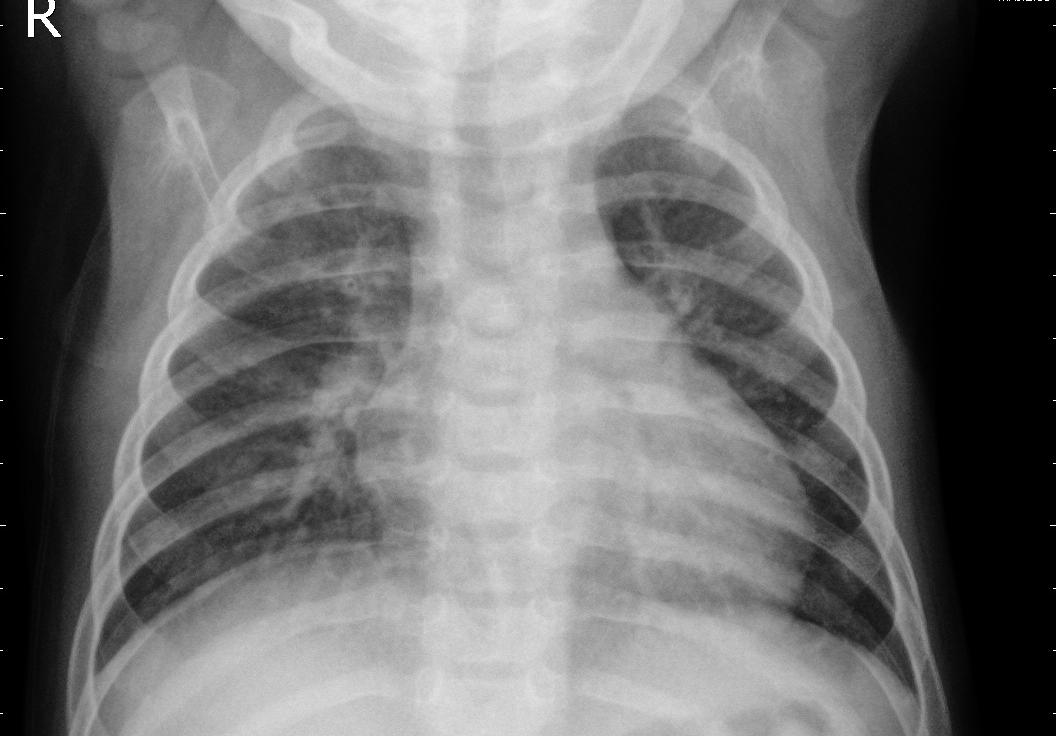
Diagnosis: PNEUMONIA